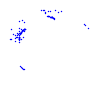
Particle: pion